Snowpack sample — Loveland Pass, Silver Plume, Colorado, USA (12/14/25, 10:50 AM MST)
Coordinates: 39.664, -105.882
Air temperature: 36 °F
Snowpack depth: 67 cm
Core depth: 10 cm
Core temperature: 50 °F
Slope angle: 6°, slope face: 326°
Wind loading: low
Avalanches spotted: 0
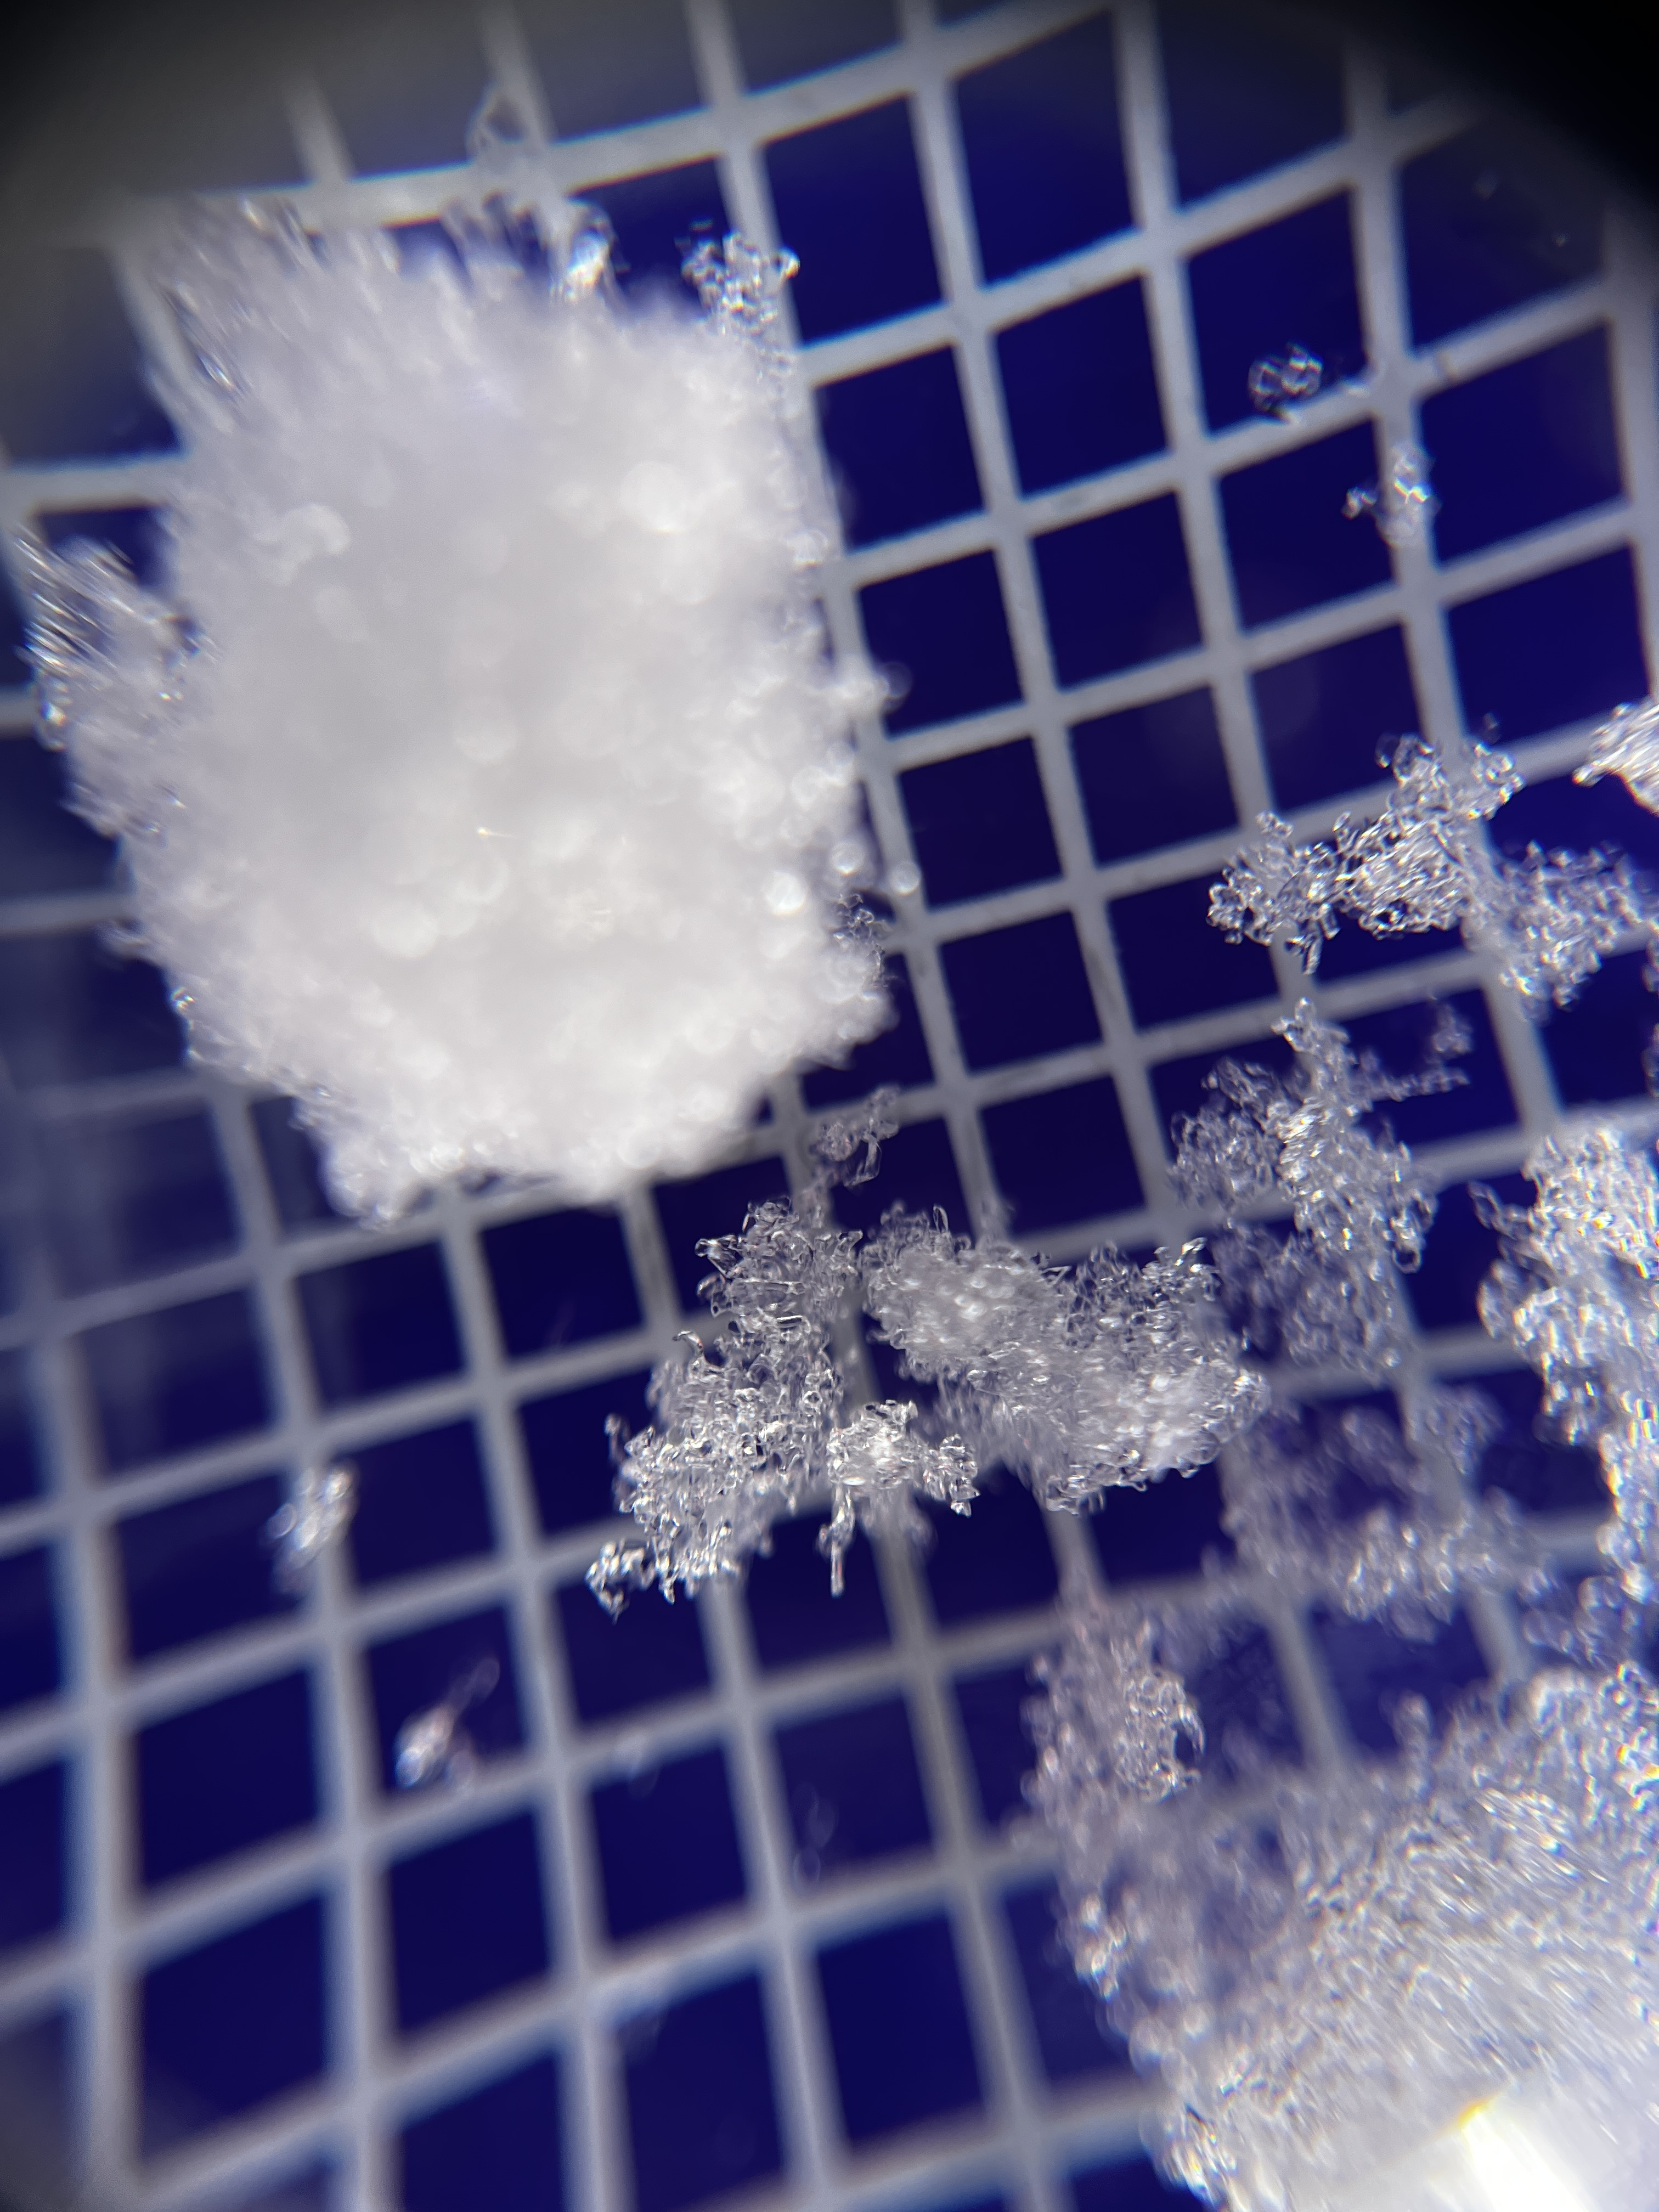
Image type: magnified_profile
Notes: No avalanches spotted, very late start to the season with minimal snowpack